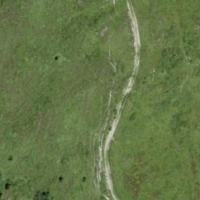
EUNIS habitat code: 31
Species observed at this site:
Vaccinium myrtillus
Bartsia alpina